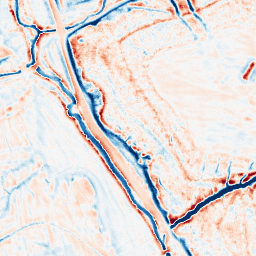
Category: edge_preserving
Decomposition family: bilateral
Decomposition parameters: d: 15
sigma_color: 75
sigma_space: 50
Upsampling method: sinc_hamming
Upsampling parameters: scale: 2
kernel_size: 16
Upsampling scale: 2